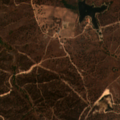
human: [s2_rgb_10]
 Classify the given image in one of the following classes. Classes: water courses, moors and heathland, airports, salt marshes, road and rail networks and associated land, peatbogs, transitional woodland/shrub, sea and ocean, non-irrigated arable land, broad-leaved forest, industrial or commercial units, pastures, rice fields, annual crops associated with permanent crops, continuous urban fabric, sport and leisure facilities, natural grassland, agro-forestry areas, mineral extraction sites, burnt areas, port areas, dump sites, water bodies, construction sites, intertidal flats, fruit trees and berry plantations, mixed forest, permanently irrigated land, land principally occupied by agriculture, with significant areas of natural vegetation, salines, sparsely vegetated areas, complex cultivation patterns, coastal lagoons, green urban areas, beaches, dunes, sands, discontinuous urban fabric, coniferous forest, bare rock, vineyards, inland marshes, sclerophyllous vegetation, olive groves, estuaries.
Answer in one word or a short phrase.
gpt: pastures, agro-forestry areas, broad-leaved forest